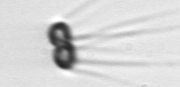
Label: Chaetoceros